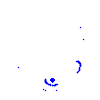
Particle: proton